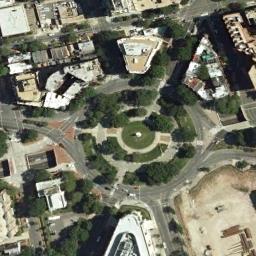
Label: roundabout